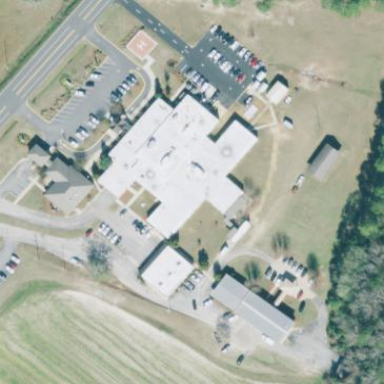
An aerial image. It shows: Hospital building.